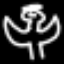
Label: angel